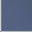
Piece: xx